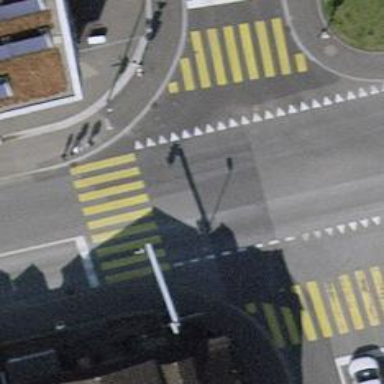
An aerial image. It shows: Road crossing with traffic signals.